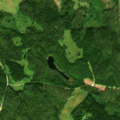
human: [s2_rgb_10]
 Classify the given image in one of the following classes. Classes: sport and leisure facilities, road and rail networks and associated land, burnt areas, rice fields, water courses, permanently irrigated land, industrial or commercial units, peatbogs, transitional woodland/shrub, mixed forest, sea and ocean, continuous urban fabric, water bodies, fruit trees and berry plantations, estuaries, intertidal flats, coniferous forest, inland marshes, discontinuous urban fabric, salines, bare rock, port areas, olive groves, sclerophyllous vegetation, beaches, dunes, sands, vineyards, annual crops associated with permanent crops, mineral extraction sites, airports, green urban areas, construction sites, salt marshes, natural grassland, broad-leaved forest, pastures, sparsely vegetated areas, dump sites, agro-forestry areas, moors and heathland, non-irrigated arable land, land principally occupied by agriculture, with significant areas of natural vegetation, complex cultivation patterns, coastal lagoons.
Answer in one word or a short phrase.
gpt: coniferous forest, mixed forest, transitional woodland/shrub